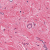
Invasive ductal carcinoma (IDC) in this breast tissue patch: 0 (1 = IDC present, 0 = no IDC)